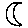
Label: moon